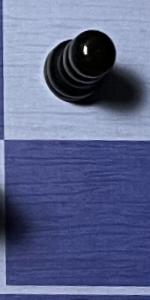
Label: Empty